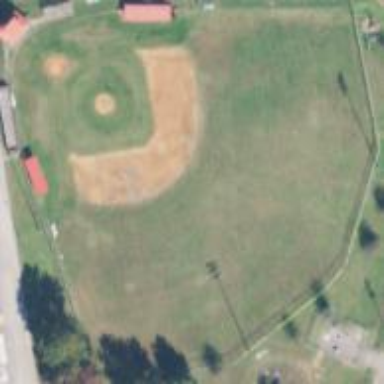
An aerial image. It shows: Baseball pitch for leisure land activities.